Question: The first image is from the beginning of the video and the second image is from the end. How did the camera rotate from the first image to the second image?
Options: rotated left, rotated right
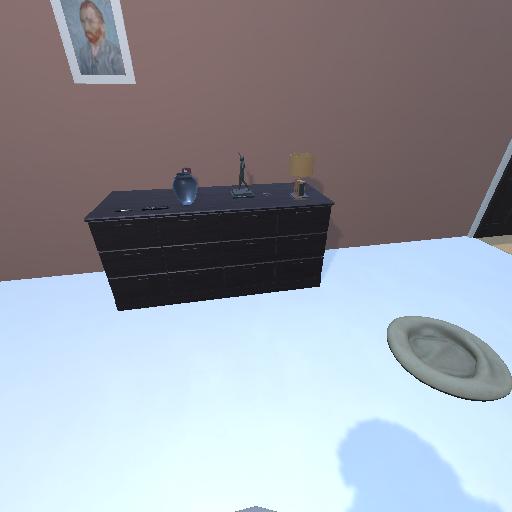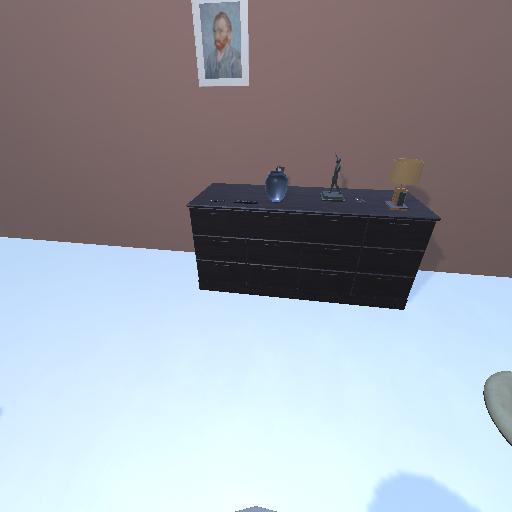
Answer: rotated left